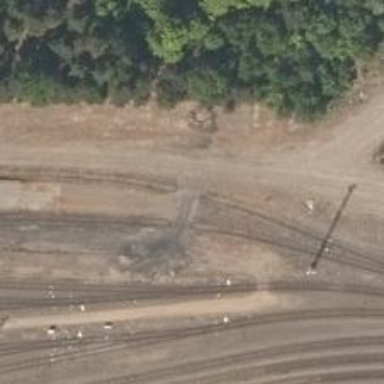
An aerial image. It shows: Railway yard.